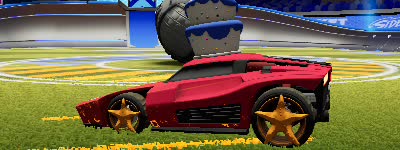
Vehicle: breakout